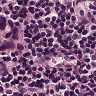
Metastatic tissue present: yes